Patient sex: M
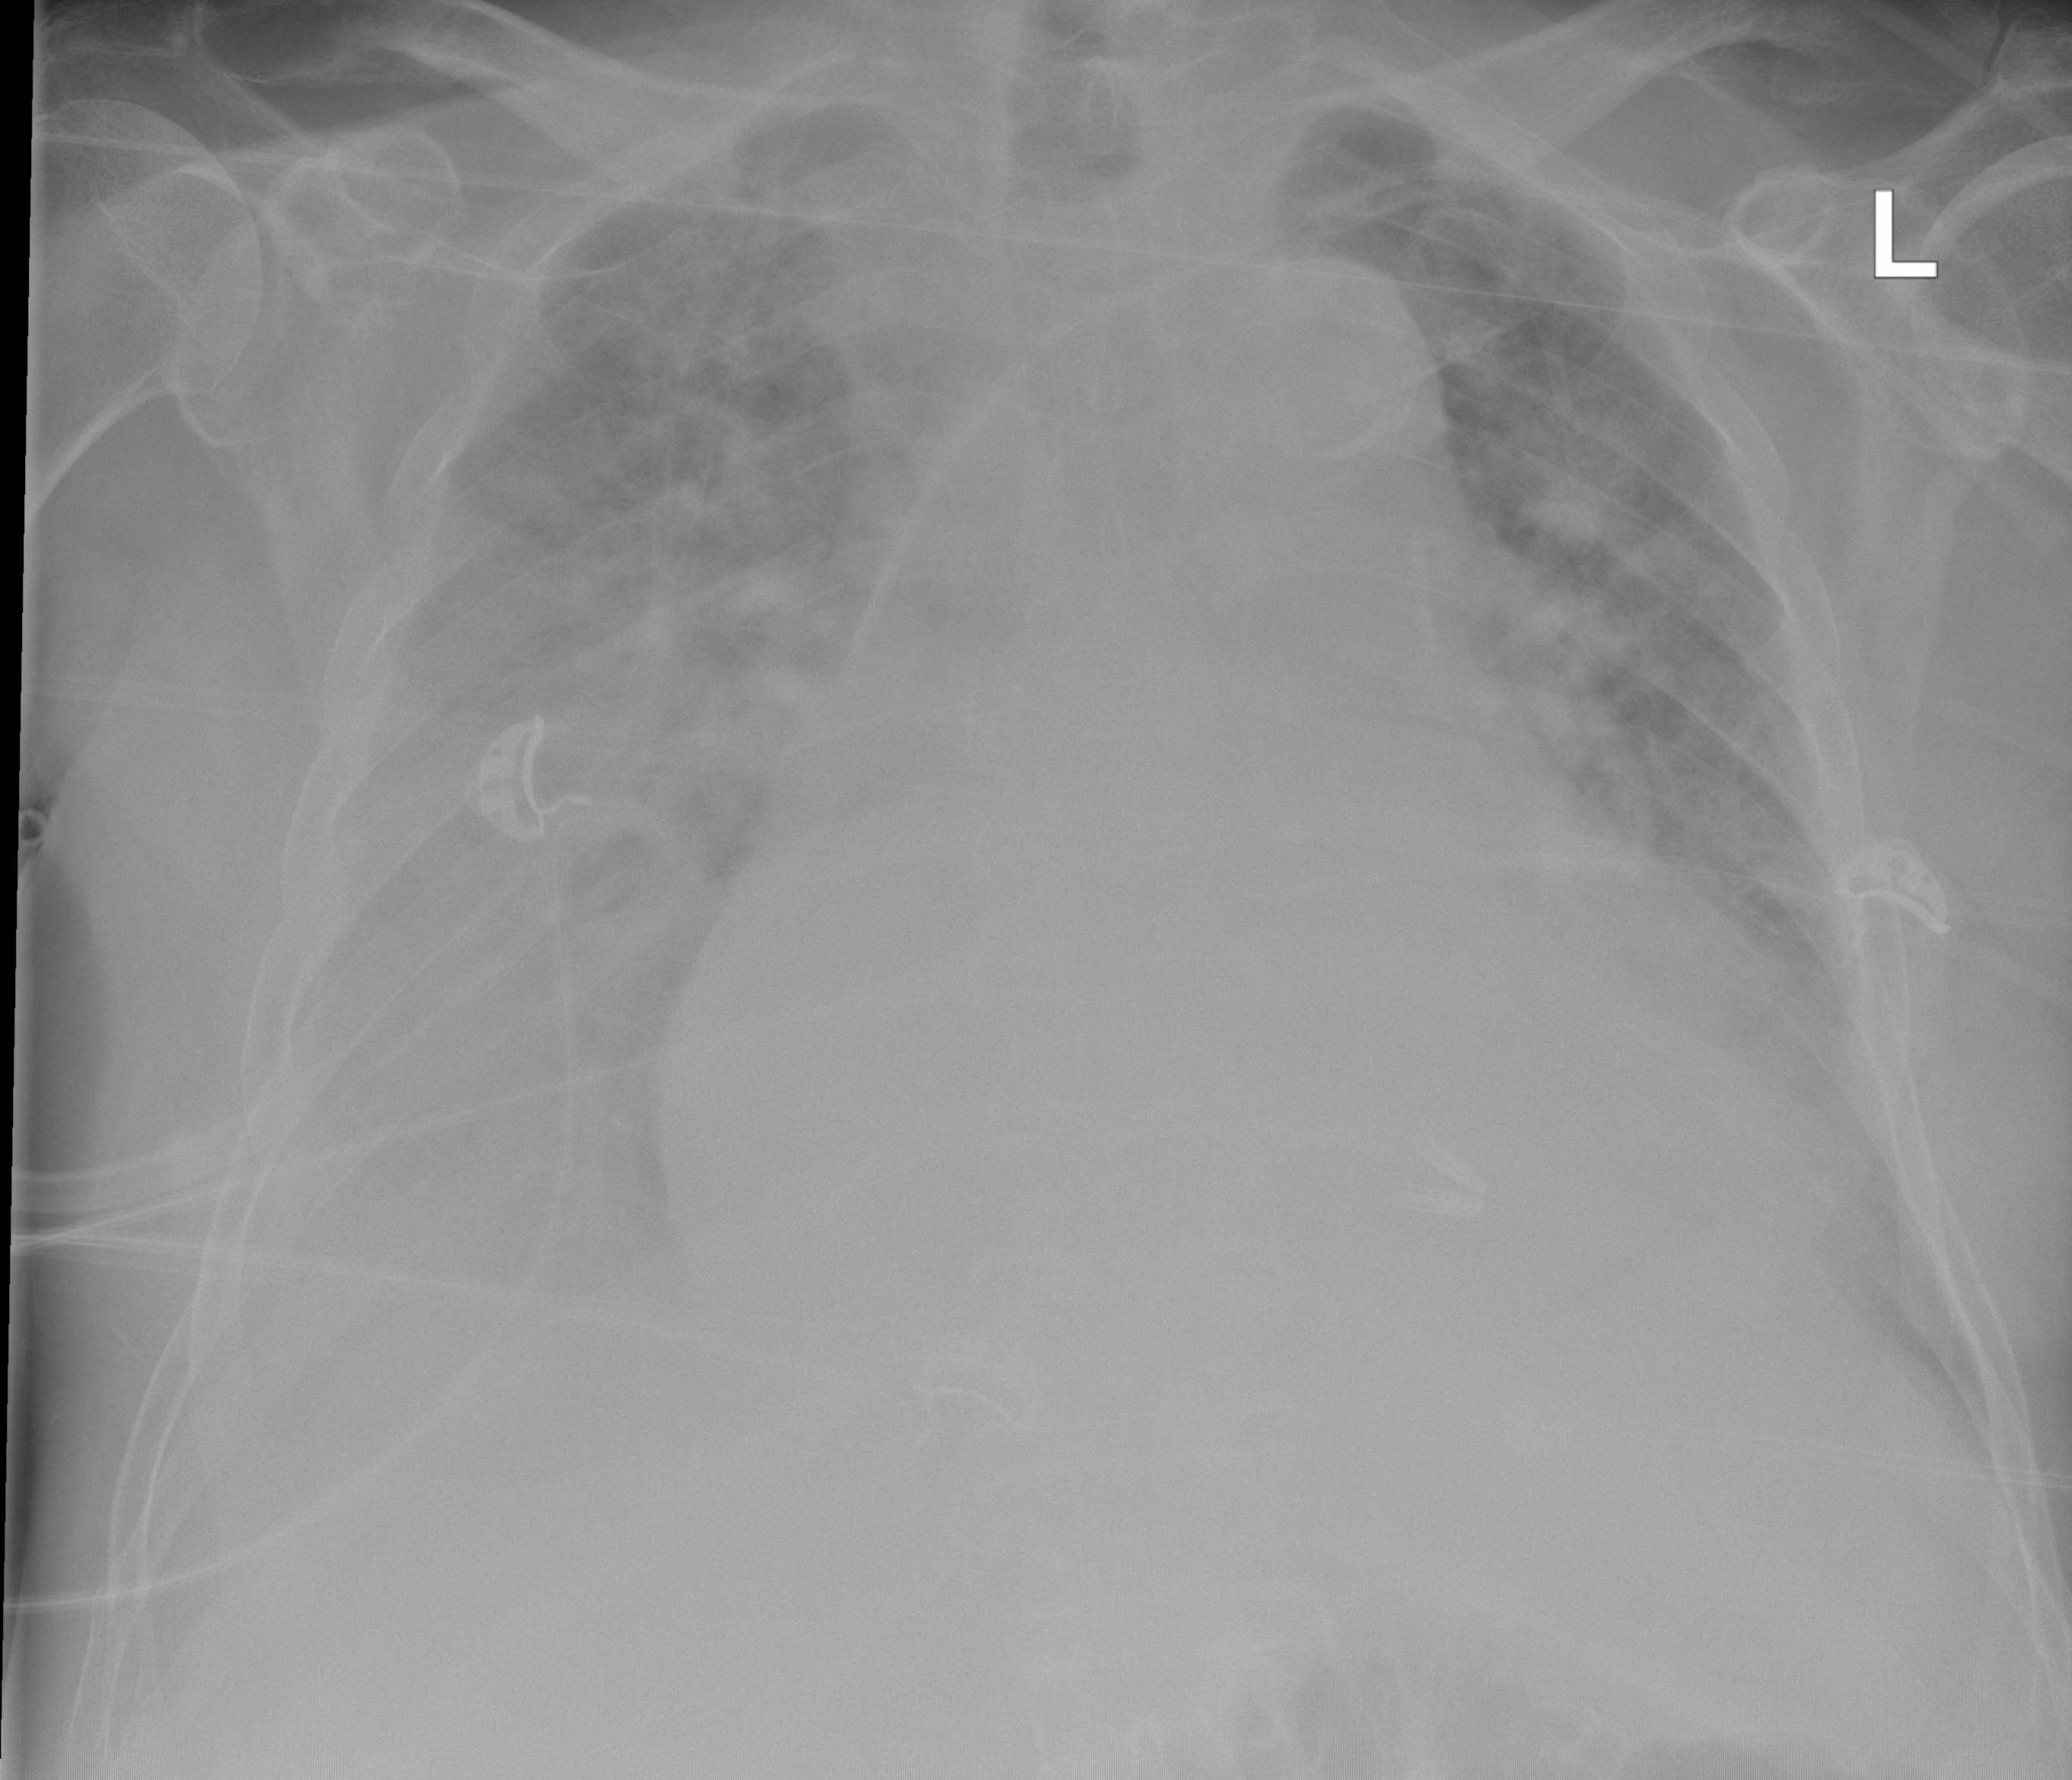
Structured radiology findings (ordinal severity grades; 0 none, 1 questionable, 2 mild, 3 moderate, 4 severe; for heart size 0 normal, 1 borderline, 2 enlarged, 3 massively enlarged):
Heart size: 3
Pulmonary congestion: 4
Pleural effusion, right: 3
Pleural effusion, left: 2
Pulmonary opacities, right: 2
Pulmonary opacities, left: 2
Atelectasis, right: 2
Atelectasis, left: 2